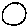
Label: circle